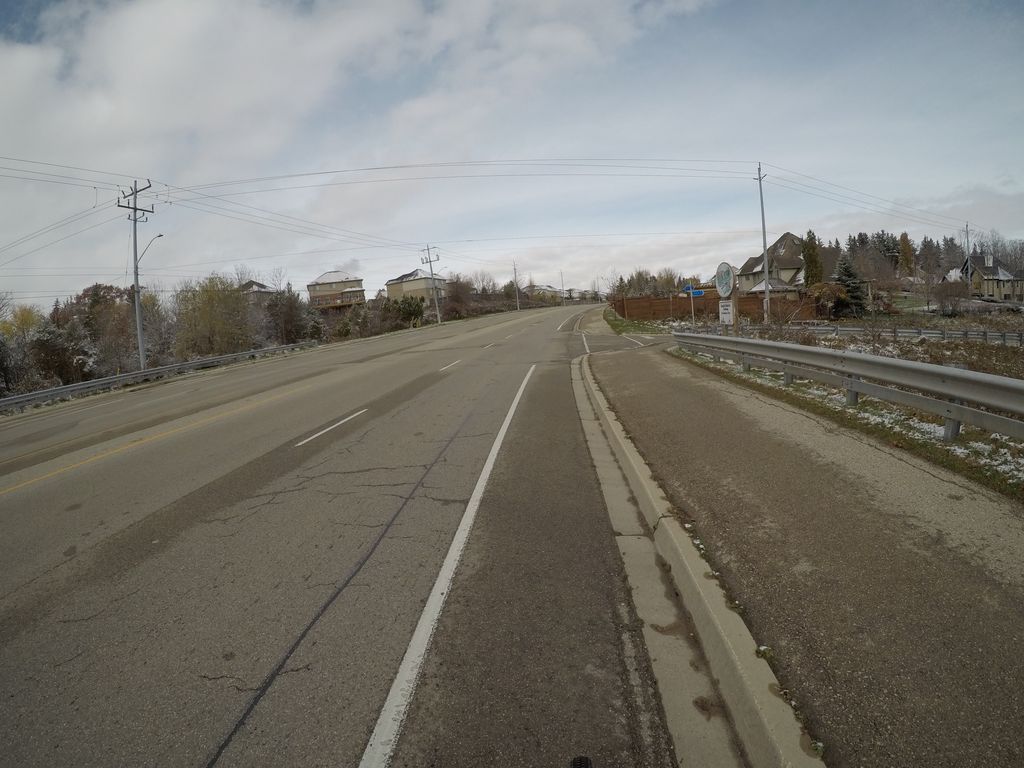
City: kitchener-waterloo